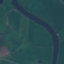
Label: River